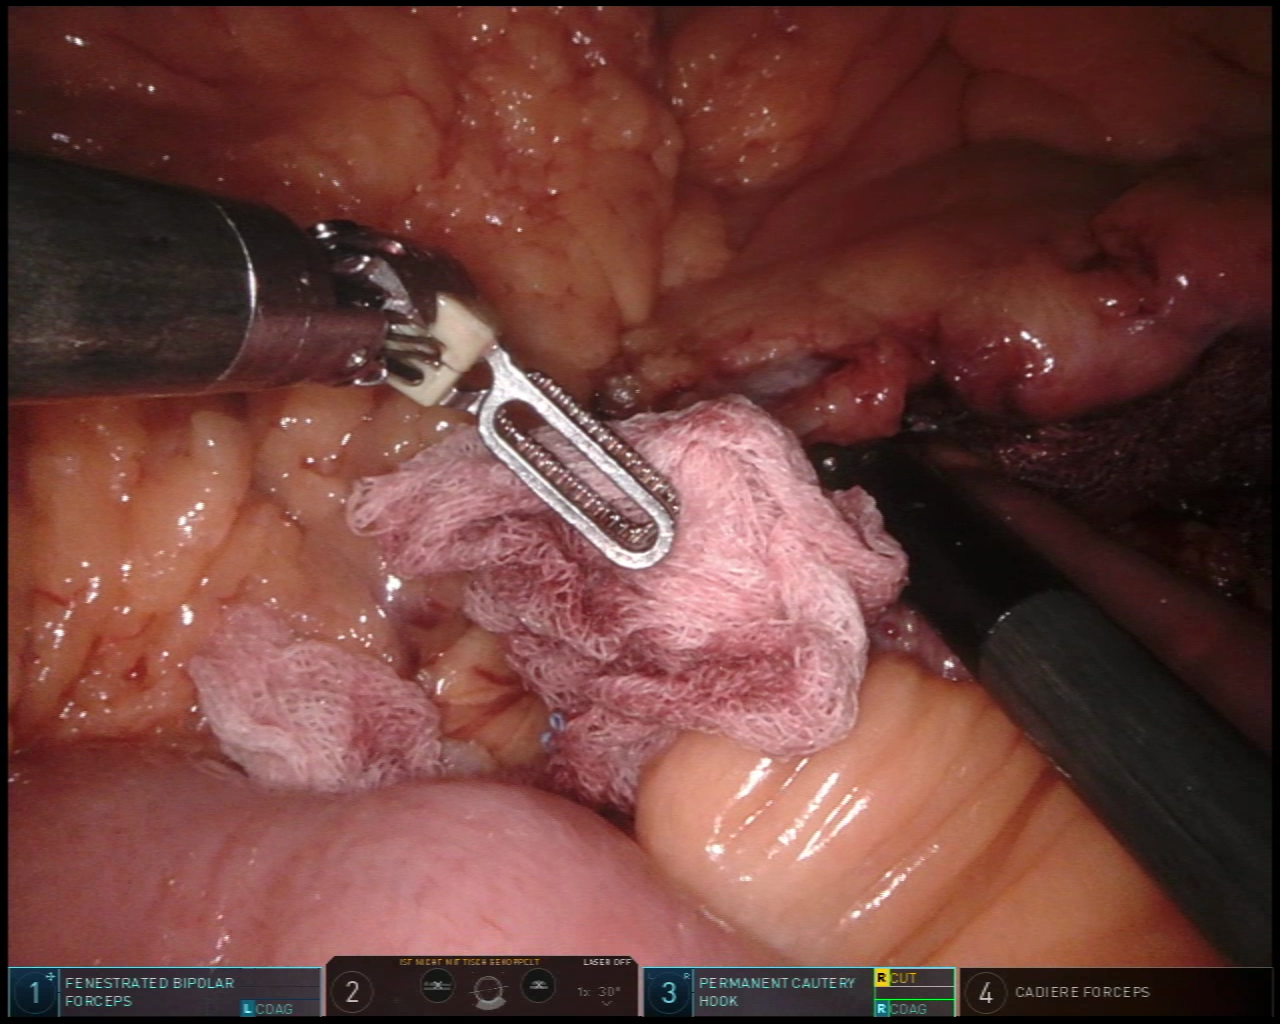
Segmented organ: intestinal_veins
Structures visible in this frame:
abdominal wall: no
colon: no
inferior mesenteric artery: no
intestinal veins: yes
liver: no
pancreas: no
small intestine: yes
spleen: no
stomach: no
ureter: no
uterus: no
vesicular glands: no